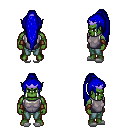
a pixel art fantasy rpg character, male body template, orc, green skin, steel chest armor, teal pants, blue extra-long topknot hairstyle, purple tiara, leather bracers, white slippers, four views (front, back, left, right), 2x2 character sprite sheet, small pixel art, hard edges, no anti-aliasing